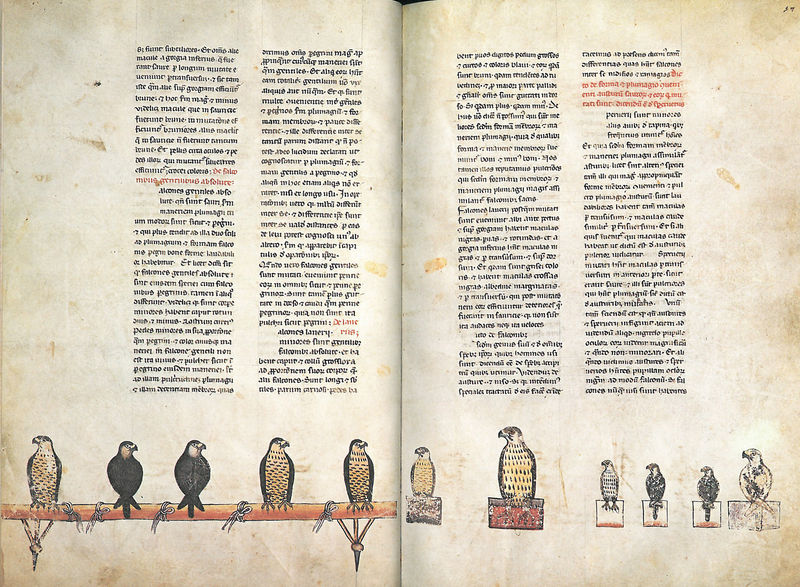
Titel: Falkenbuch Friedrichs des II.; De arte venandi cum avibus
Institution: Rom, Biblioteca Vaticana
Schlagwörter: adler, falke, vogel, sitzen, schwarz, rot, tiere, alt, alte, augen, federn, gefieder, vögel, sitzend, schwanz, schrift, papier, schnabel, spalten, inschrift, balken, buch, druck, seite, gefangen, text, buchseite, flecken, seiten, dressiert, mittelalter, greifvogel, fleckig, stange, handschrift, latein, kästen, stockflecken, buchmalerei, doppelseite, codex, falken, markiert, friedrich ii., falkenbuch, ars, gelbe seiten, kollumnen, ornithologe